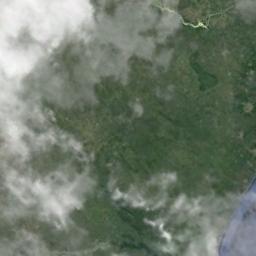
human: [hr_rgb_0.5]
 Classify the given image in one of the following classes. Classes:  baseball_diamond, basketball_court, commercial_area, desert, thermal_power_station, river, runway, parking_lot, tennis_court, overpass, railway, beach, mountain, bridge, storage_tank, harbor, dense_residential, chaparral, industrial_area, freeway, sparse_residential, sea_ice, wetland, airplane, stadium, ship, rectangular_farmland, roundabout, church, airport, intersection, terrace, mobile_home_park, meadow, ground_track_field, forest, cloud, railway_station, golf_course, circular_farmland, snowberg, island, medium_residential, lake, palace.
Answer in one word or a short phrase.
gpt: cloud